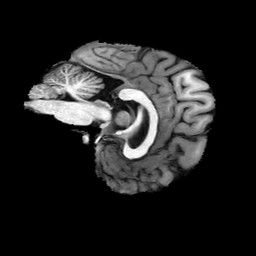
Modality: T1w
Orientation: sagittal
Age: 25
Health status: healthy
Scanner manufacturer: philips
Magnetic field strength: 3 T
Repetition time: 0.007819 s
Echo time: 0.0036 s